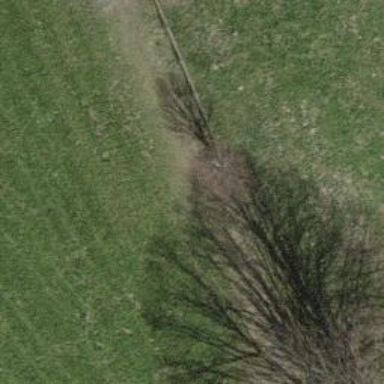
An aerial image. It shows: Broadleaved tree with lush leaves.